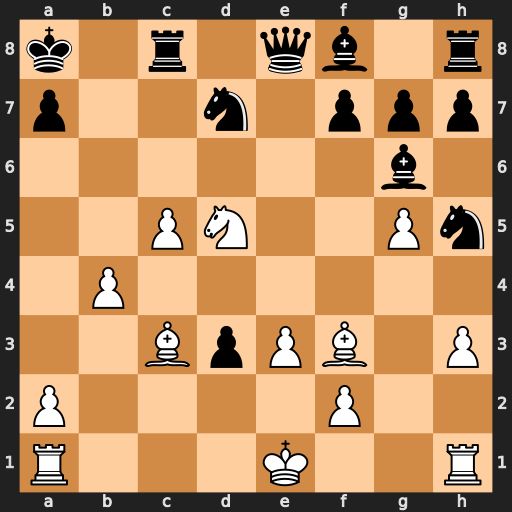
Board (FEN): k1r1qb1r/p2n1ppp/6b1/2PN2Pn/1P6/2BpPB1P/P4P2/R3K2R
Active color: w
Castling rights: KQ
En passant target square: -
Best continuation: Nc7+ Kb8 Na6#